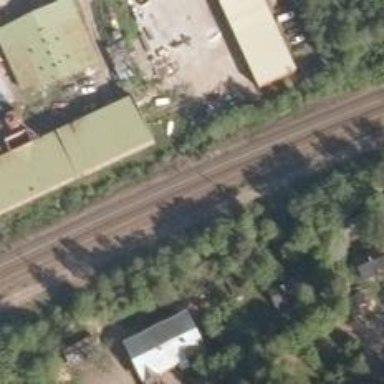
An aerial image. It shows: Railway with continuous electrified contact lines.